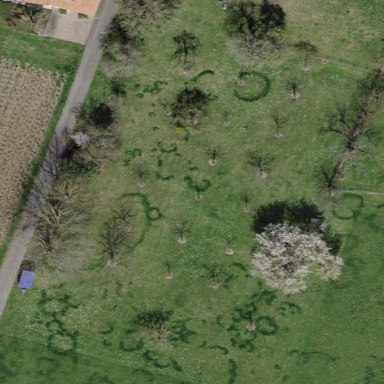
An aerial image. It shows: Orchard.